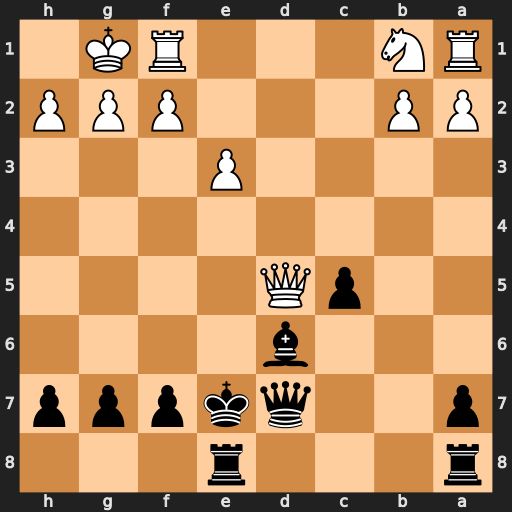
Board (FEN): r3r3/p2qkppp/3b4/2pQ4/8/4P3/PP3PPP/RN3RK1
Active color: b
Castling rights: -
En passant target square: -
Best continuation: Bxh2+ Kxh2 Qxd5